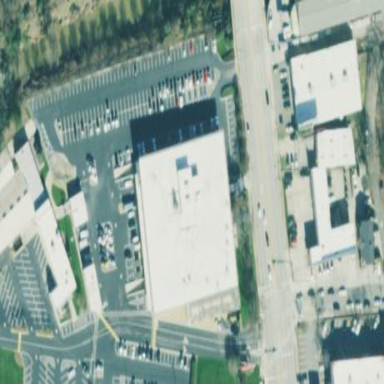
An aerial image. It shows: Commercial building.